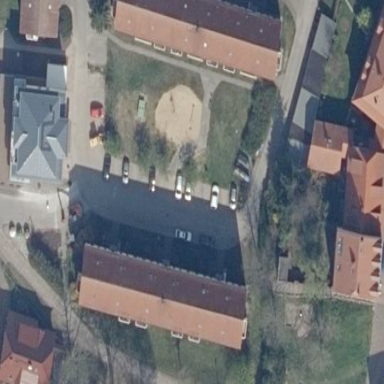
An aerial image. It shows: Street side parking area.